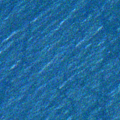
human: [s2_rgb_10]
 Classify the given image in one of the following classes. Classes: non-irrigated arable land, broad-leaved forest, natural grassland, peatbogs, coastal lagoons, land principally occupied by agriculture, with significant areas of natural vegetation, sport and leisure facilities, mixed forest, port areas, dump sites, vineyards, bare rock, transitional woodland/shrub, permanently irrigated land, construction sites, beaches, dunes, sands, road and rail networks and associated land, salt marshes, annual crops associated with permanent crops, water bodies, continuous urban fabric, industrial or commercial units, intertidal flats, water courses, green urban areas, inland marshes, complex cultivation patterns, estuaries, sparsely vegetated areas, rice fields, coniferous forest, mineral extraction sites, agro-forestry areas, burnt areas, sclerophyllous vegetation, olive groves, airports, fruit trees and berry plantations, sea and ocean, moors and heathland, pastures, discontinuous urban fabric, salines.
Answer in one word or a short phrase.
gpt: sea and ocean